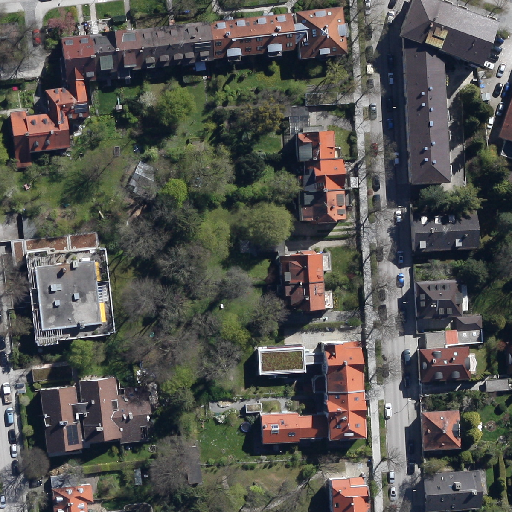
Referring expression: impervious surface